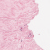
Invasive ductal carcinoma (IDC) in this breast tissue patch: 0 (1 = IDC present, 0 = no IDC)